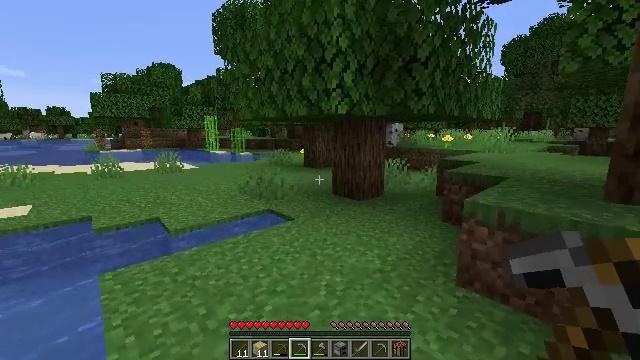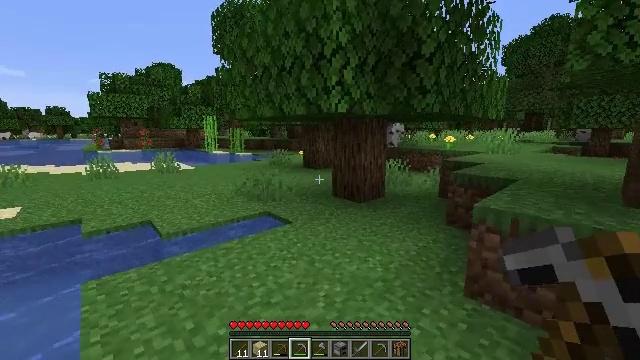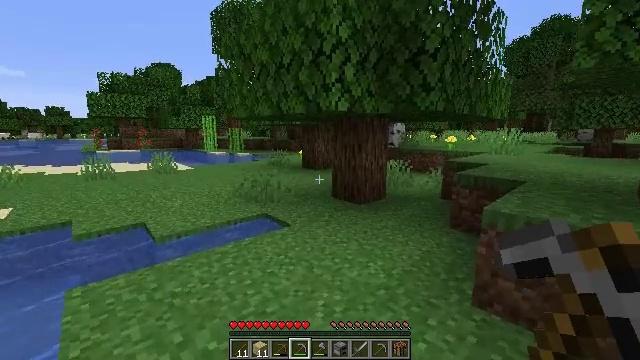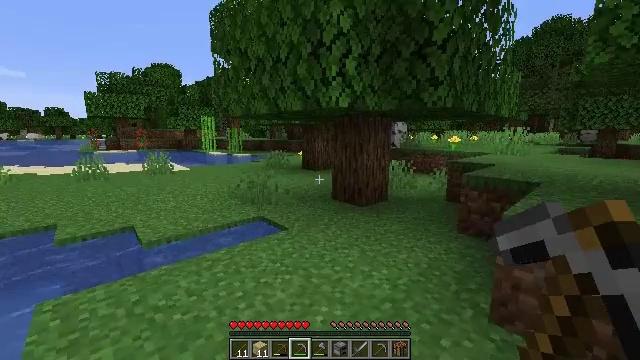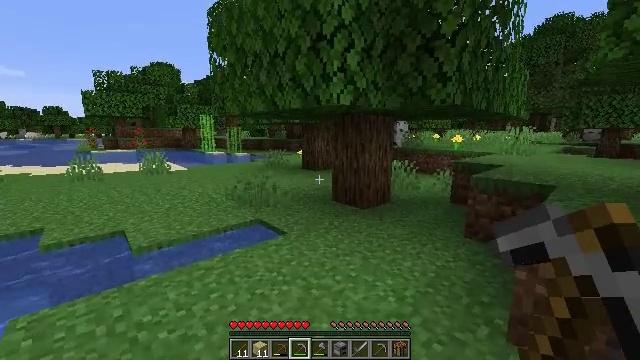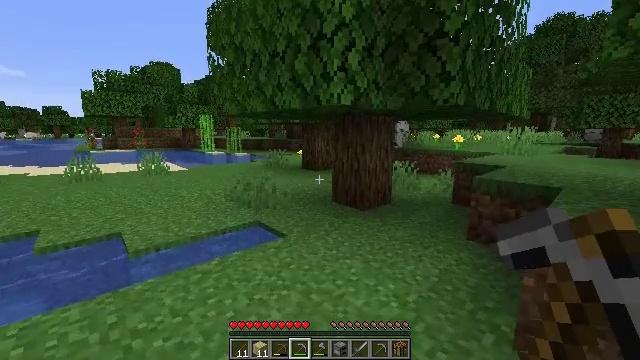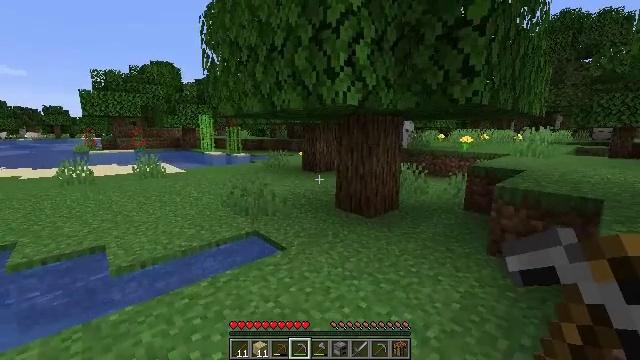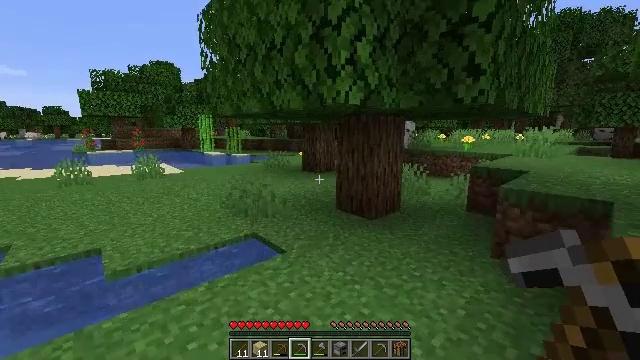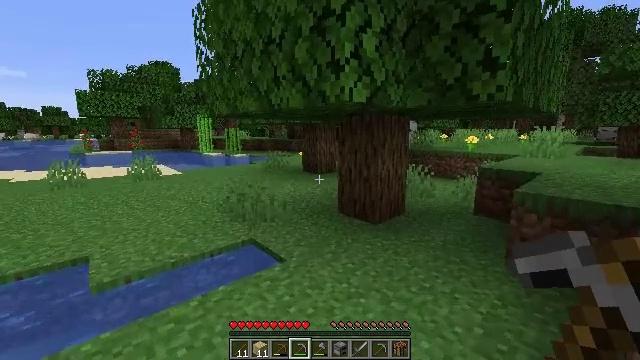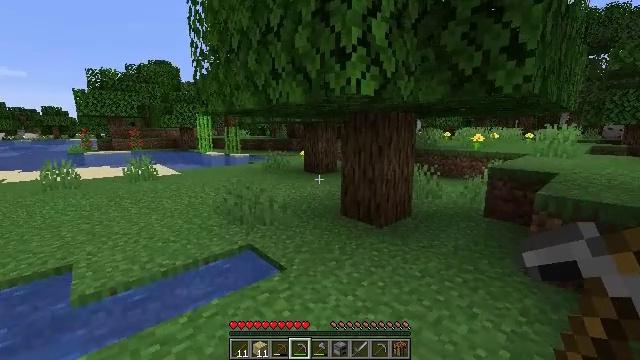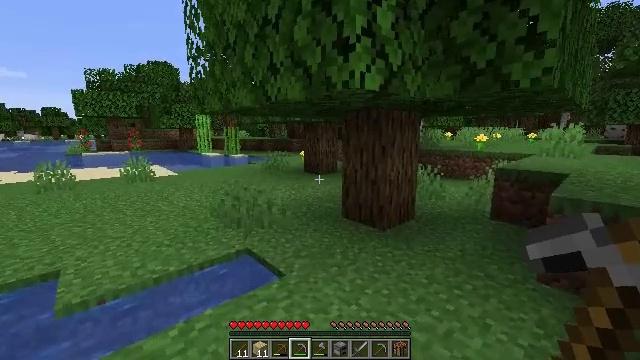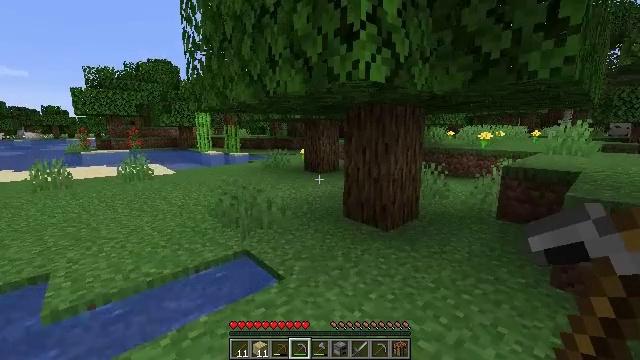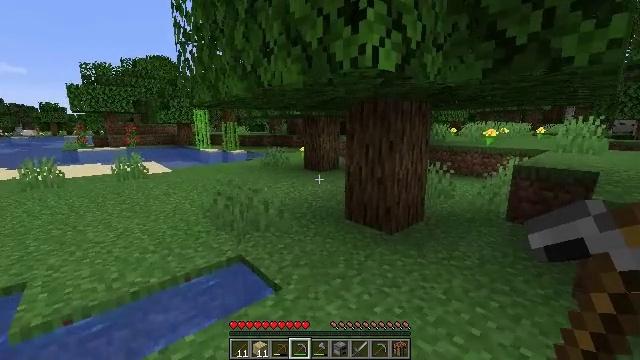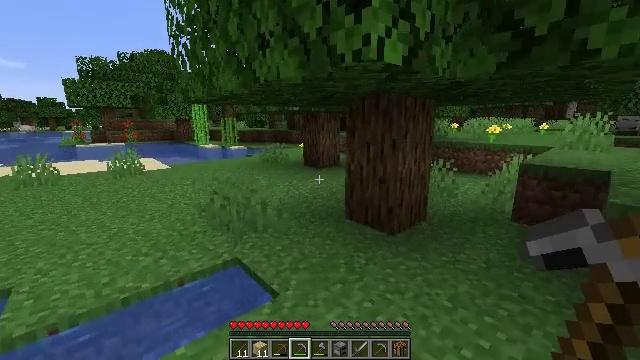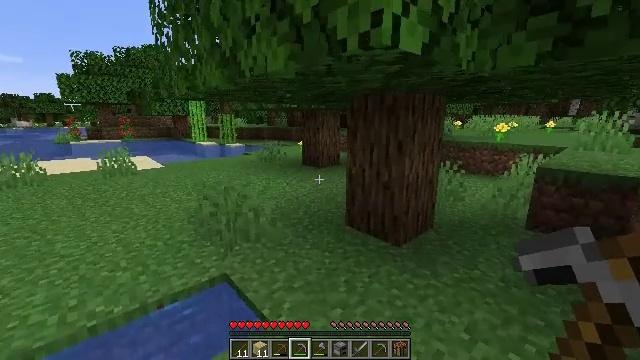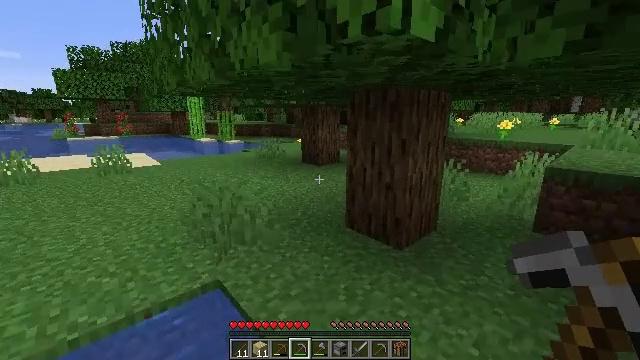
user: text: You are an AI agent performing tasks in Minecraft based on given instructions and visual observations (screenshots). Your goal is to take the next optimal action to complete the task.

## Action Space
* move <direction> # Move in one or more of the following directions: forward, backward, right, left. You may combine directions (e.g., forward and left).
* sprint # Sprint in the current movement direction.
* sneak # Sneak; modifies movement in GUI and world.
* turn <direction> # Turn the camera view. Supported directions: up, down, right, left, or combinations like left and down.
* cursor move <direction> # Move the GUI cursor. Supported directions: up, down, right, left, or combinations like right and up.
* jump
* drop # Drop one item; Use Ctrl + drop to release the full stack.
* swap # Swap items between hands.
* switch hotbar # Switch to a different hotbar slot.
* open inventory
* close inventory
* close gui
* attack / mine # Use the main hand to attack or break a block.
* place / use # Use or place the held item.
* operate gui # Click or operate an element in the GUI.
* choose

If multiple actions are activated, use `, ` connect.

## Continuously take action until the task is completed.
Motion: motion action
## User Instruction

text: Harvest sugar cane from the plant.
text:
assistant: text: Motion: move forward
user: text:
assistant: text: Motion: move forward
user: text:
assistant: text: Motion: move forward
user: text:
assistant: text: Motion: move forward
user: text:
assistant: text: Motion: move forward
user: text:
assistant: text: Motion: move forward
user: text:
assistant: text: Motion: move forward
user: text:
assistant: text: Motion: move forward
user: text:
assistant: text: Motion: move forward
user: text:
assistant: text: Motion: move forward
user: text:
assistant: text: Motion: move forward
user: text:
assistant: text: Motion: move forward
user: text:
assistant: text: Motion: move forward
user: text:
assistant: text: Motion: move forward
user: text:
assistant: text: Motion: move forward
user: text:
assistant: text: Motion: move forward
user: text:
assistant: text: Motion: move forward
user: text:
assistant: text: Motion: move forward
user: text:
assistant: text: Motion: move forward
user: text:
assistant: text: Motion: move forward
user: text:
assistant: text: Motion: move forward
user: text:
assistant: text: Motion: move forward, turn left
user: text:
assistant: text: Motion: move forward, turn left
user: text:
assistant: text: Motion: move forward, turn left
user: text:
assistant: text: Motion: move forward, turn left
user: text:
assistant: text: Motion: move forward, turn left
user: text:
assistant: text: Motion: move forward, turn left
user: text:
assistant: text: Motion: move forward, turn left
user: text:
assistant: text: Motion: move forward, turn left
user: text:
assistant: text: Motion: move forward, turn left